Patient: sex M, age 51
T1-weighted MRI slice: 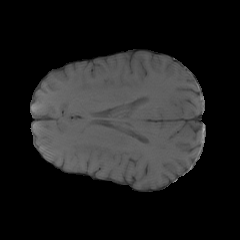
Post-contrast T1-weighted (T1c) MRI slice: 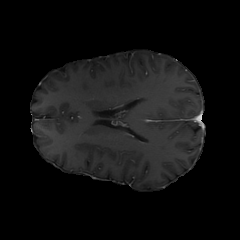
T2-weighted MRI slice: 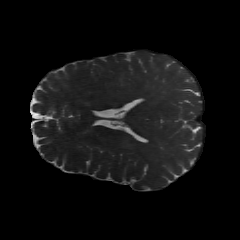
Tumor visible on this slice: no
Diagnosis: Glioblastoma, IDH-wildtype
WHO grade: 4